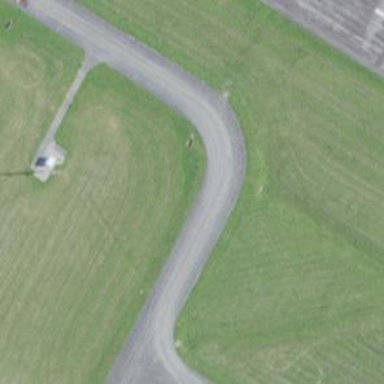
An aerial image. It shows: View of taxiway at the airport.